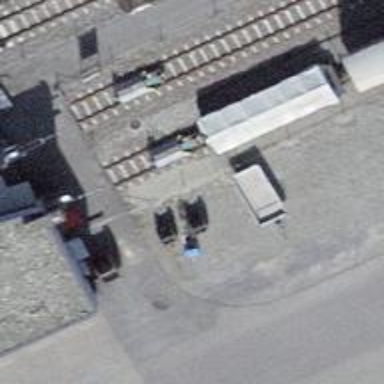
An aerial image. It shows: Railway buffer stop.